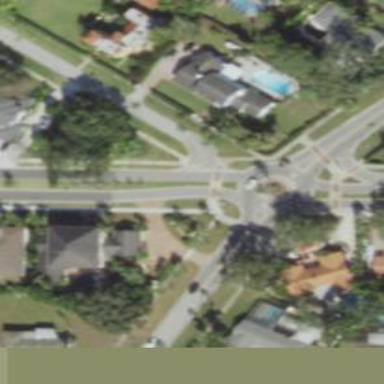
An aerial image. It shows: Tertiary road that leads to roundabout.